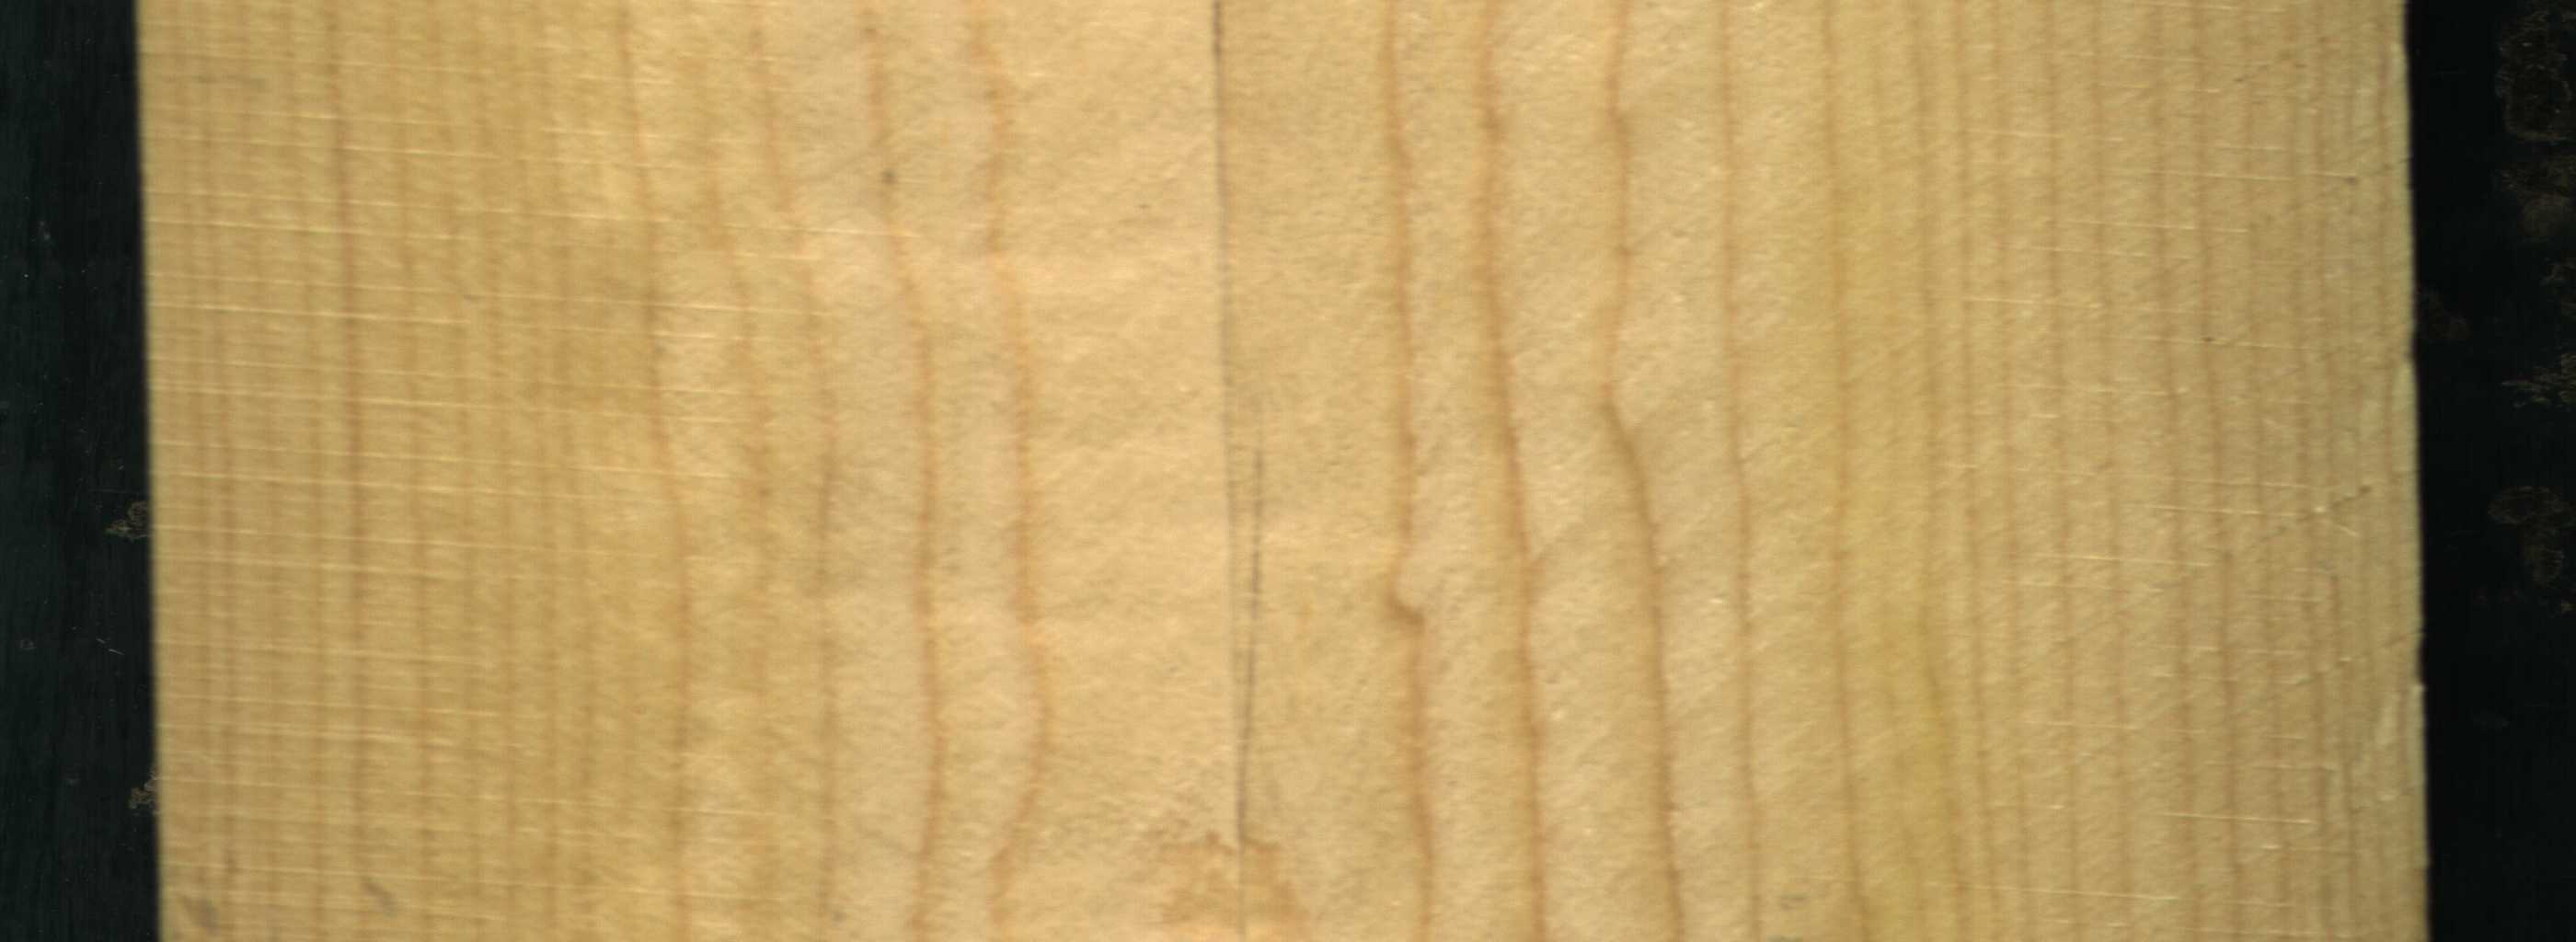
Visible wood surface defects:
Crack